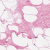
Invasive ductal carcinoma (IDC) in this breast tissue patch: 0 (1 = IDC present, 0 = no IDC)